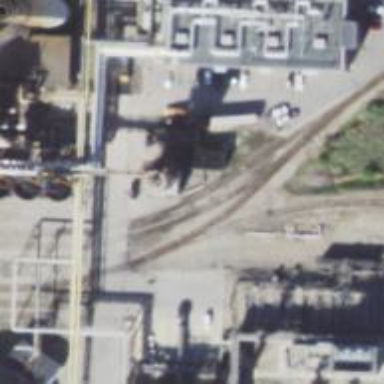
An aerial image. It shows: Railway spur service.